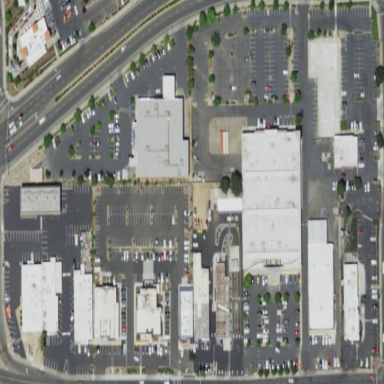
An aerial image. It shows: Retail area.